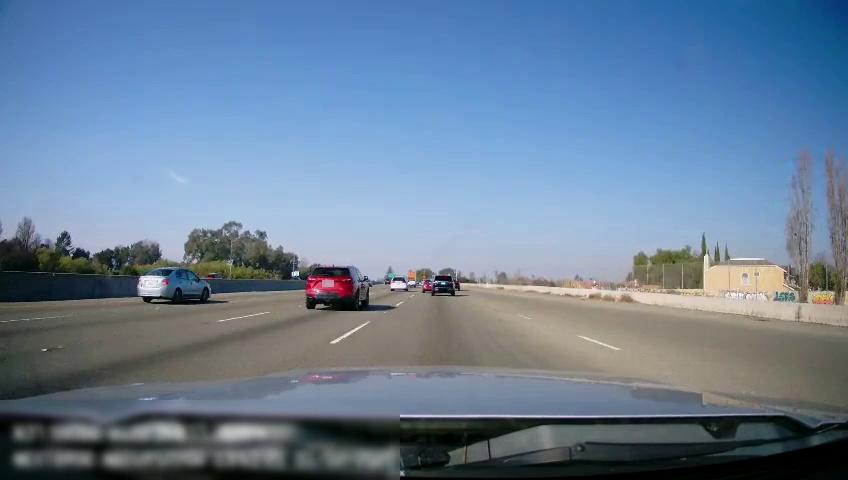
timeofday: Day
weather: Sunny
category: Drivable Space
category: Vehicles | SUV
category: Vehicles | SUV
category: Vehicles | Car
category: Vehicles | SUV
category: Vehicles | Car
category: Vehicles | Car
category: Vehicles | Car
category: Lanes | Current Lane
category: Lanes | Alternate Lane
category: Lanes | Alternate Lane
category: Lanes | Alternate Lane